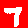
Digit: 7